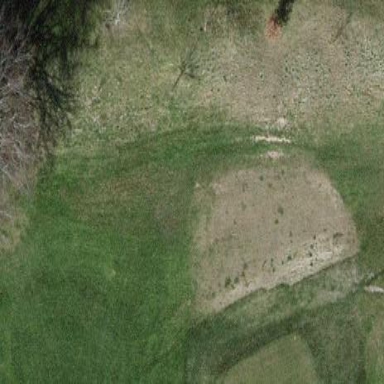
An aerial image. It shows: Golf tee on grassy land.